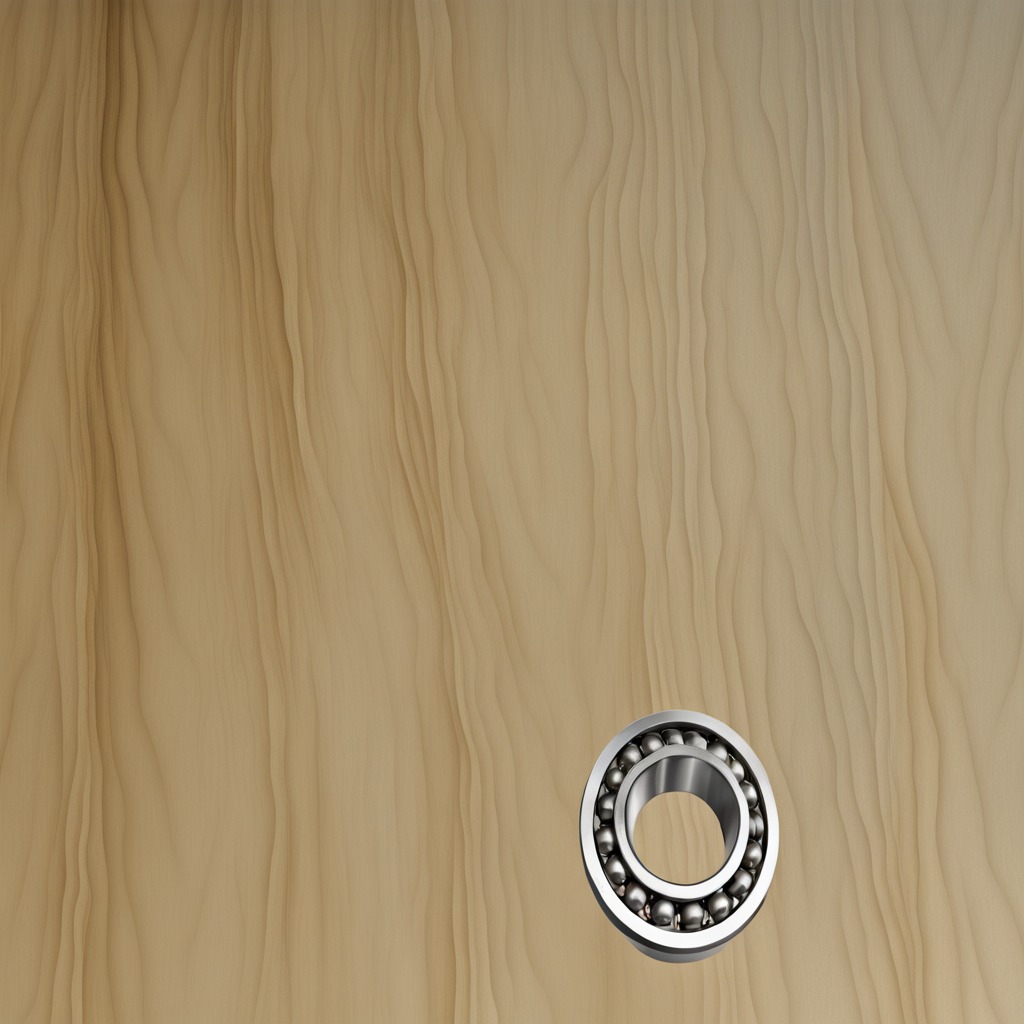
A metal ball bearing is lying on the plywood surface in a paint workshop.